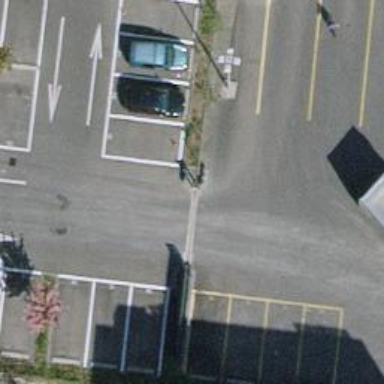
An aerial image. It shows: Lift gate barrier.